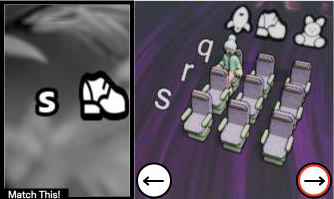
Task: seats
Answer: no